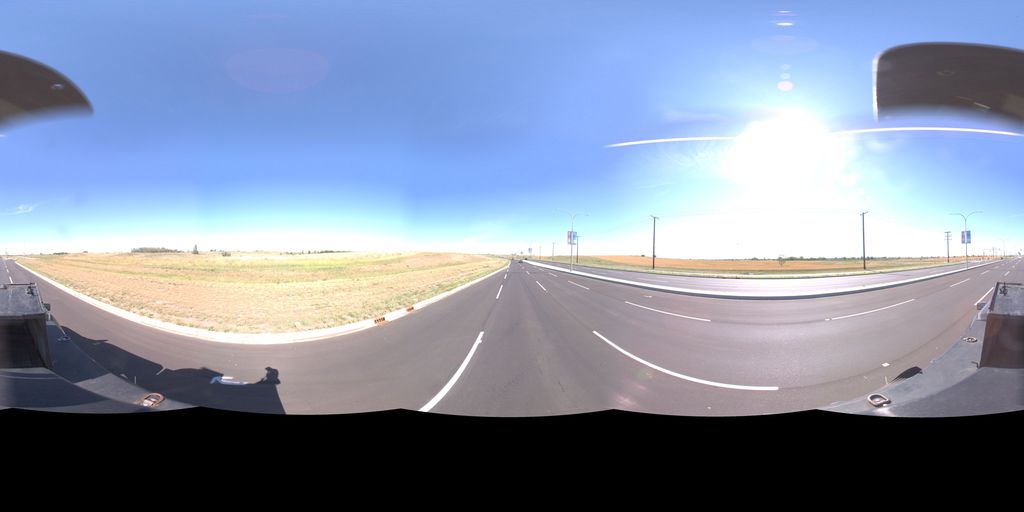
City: saskatoon